Question: I have a problem since iOS8 and Xcode 6.0.1, the title of my alert dialogs doesn't appear. So I changed my UIAlertView to UIAlertController but I have the same issue...
The title of my alert is always to nil and the displaying is very ugly because I don't have the serparator lines.
Do you know why i have this ?
'''
UIAlertController *alert = [UIAlertController alertControllerWithTitle:@"title" message:@"message" preferredStyle:UIAlertControllerStyleAlert];
[alert addAction:[UIAlertAction actionWithTitle:@"OK" style:UIAlertActionStyleDefault handler:^(UIAlertAction *action) {
[self dismissViewControllerAnimated:YES completion:nil];
}]];
[self presentViewController:alert animated:YES completion:nil];
'''
But this is the result

'''
(lldb) po alert.title
nil
(lldb) po alert.message
message
'''
Thank you.
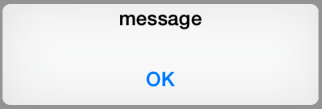
Answer: I resolved my problem thanks to @Myaaoonn !
<URL>
> I have just Remove the following method from my ViewController
Category Class And its working fyn!
'''
- (void)setTitle:(NSString *)title
{
// My Code
}
'''